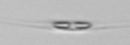
Label: Cylindrotheca